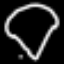
Label: diamond